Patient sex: M
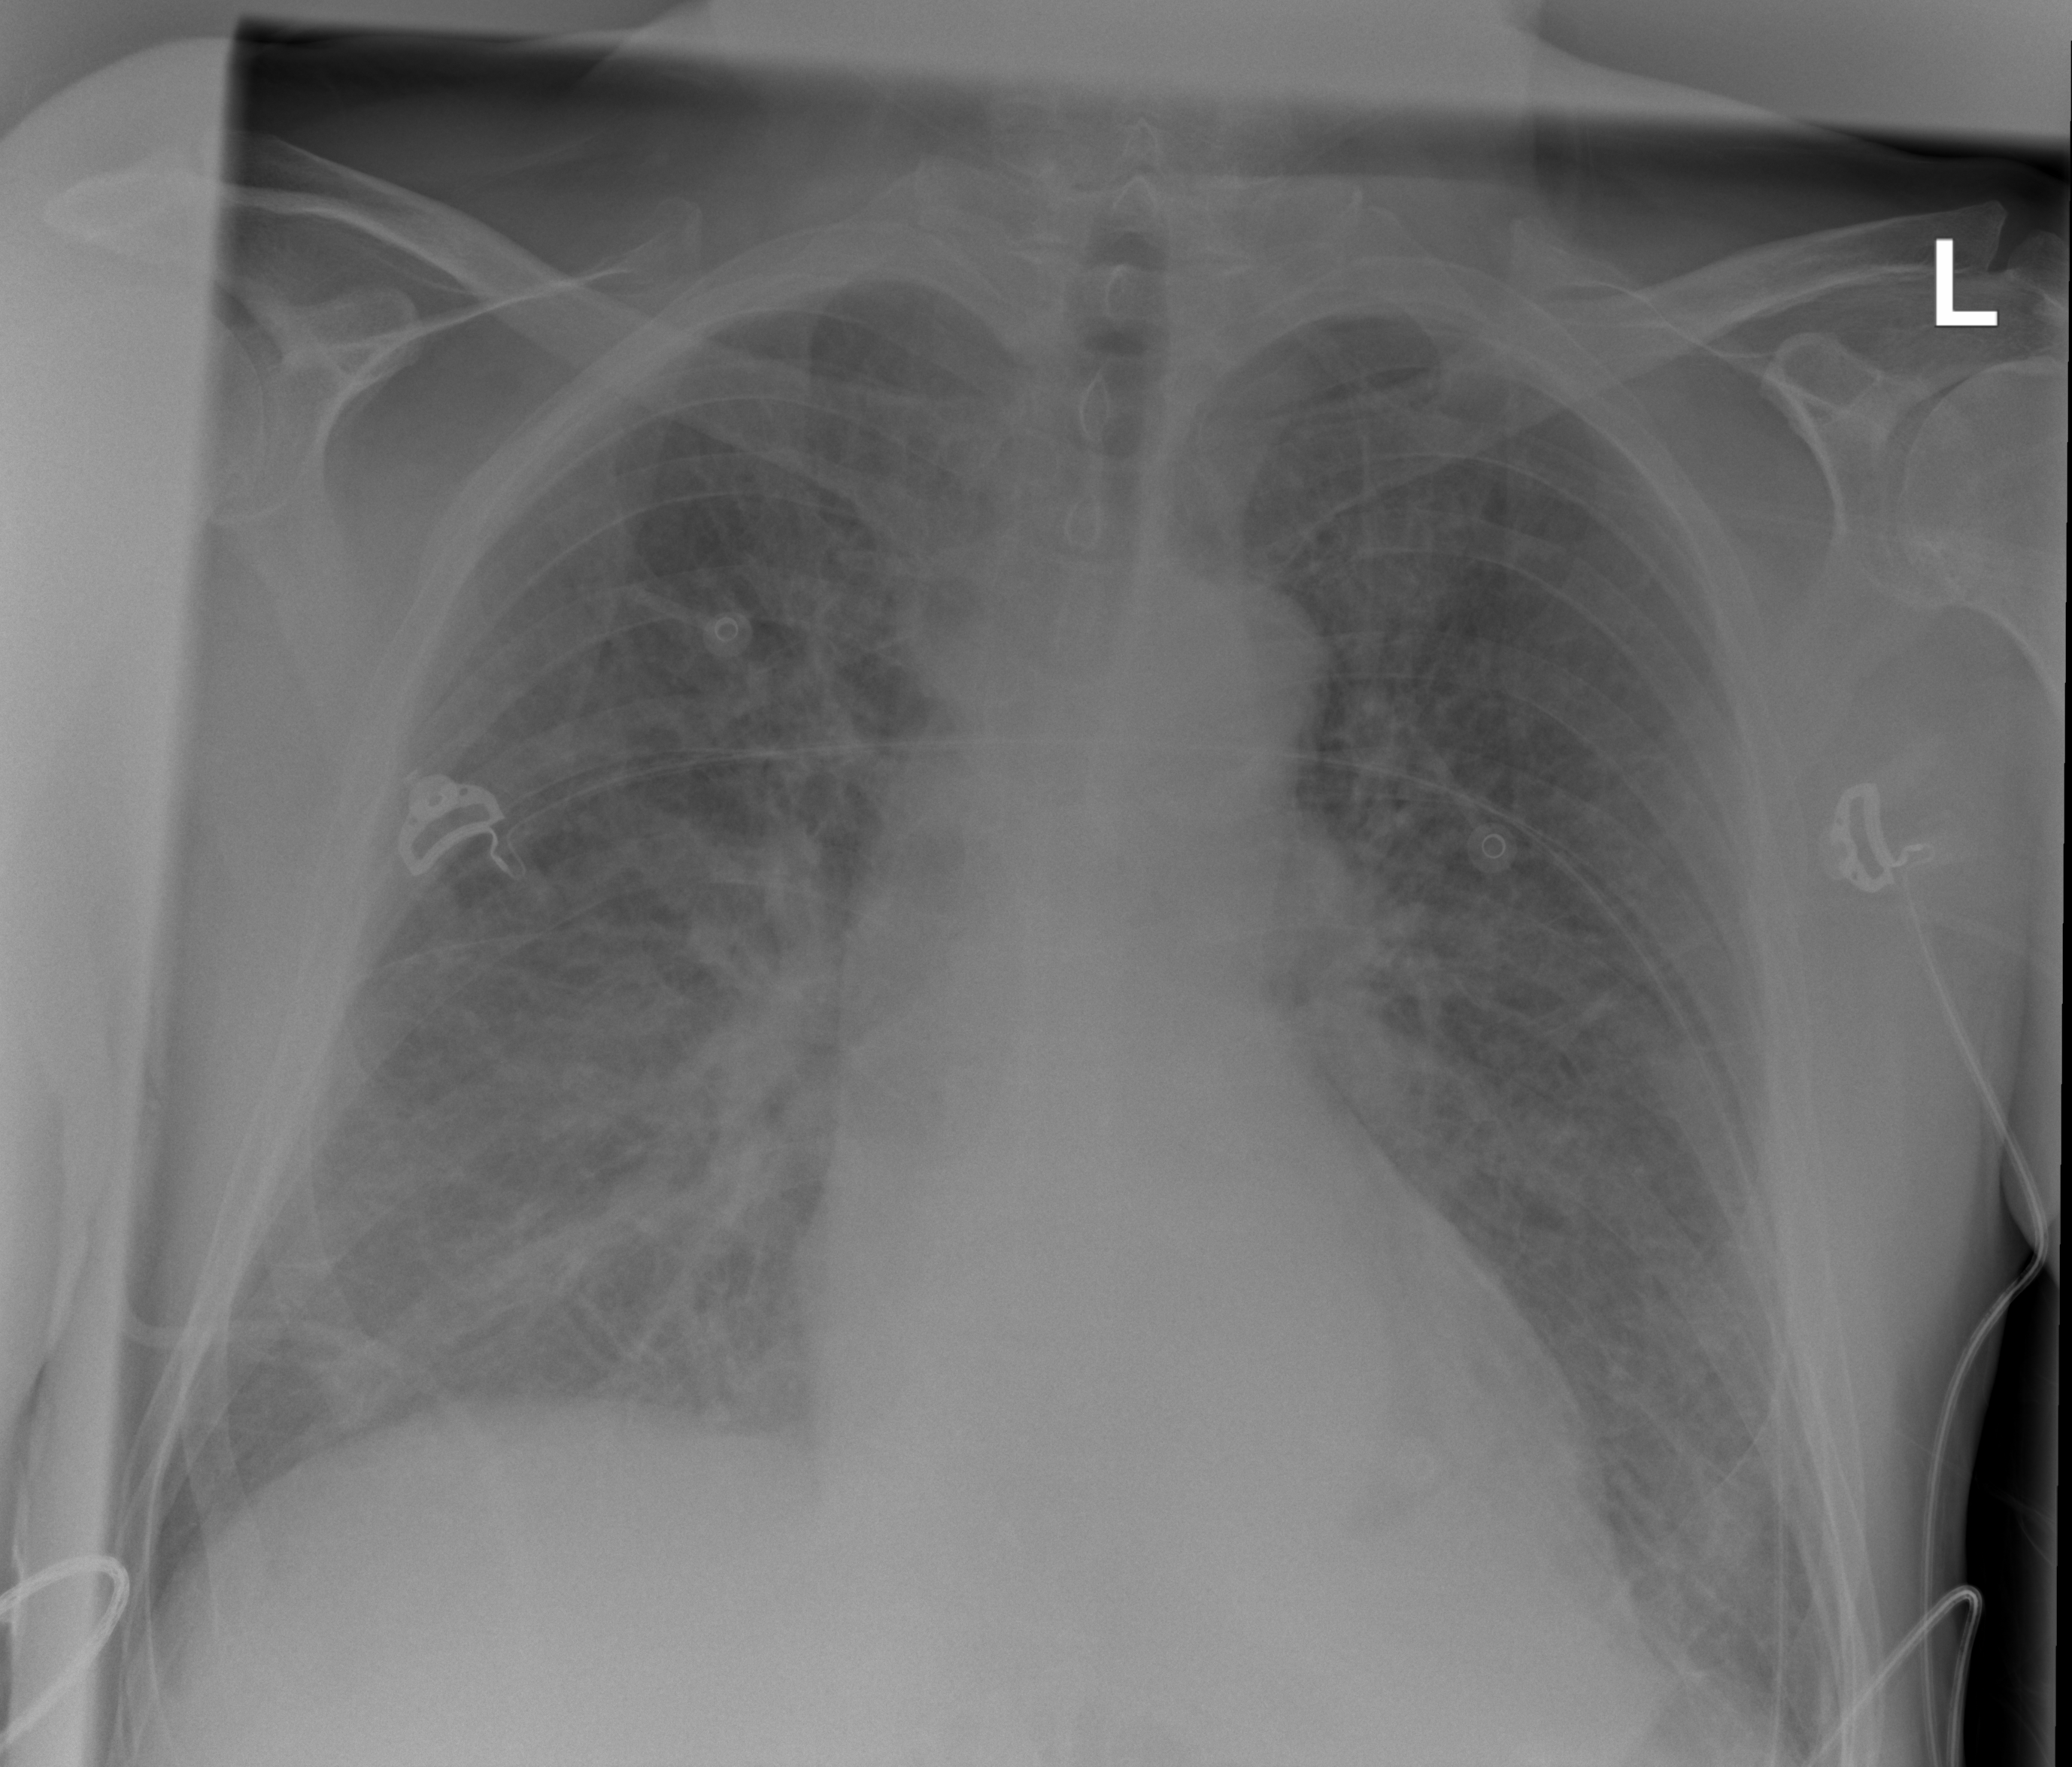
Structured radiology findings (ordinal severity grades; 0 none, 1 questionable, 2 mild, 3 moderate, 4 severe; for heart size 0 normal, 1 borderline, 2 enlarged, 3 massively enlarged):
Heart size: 2
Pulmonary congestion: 3
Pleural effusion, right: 0
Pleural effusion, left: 0
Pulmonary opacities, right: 3
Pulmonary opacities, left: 3
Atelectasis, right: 2
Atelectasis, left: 2